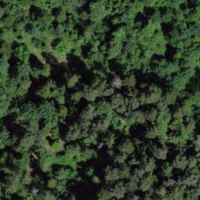
EUNIS habitat code: 43
Species observed at this site:
Lysimachia nemorum